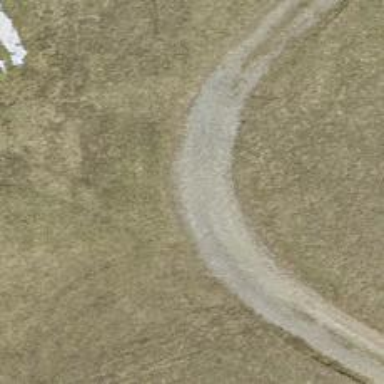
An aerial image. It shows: Gravel track with grade3 tracktype.